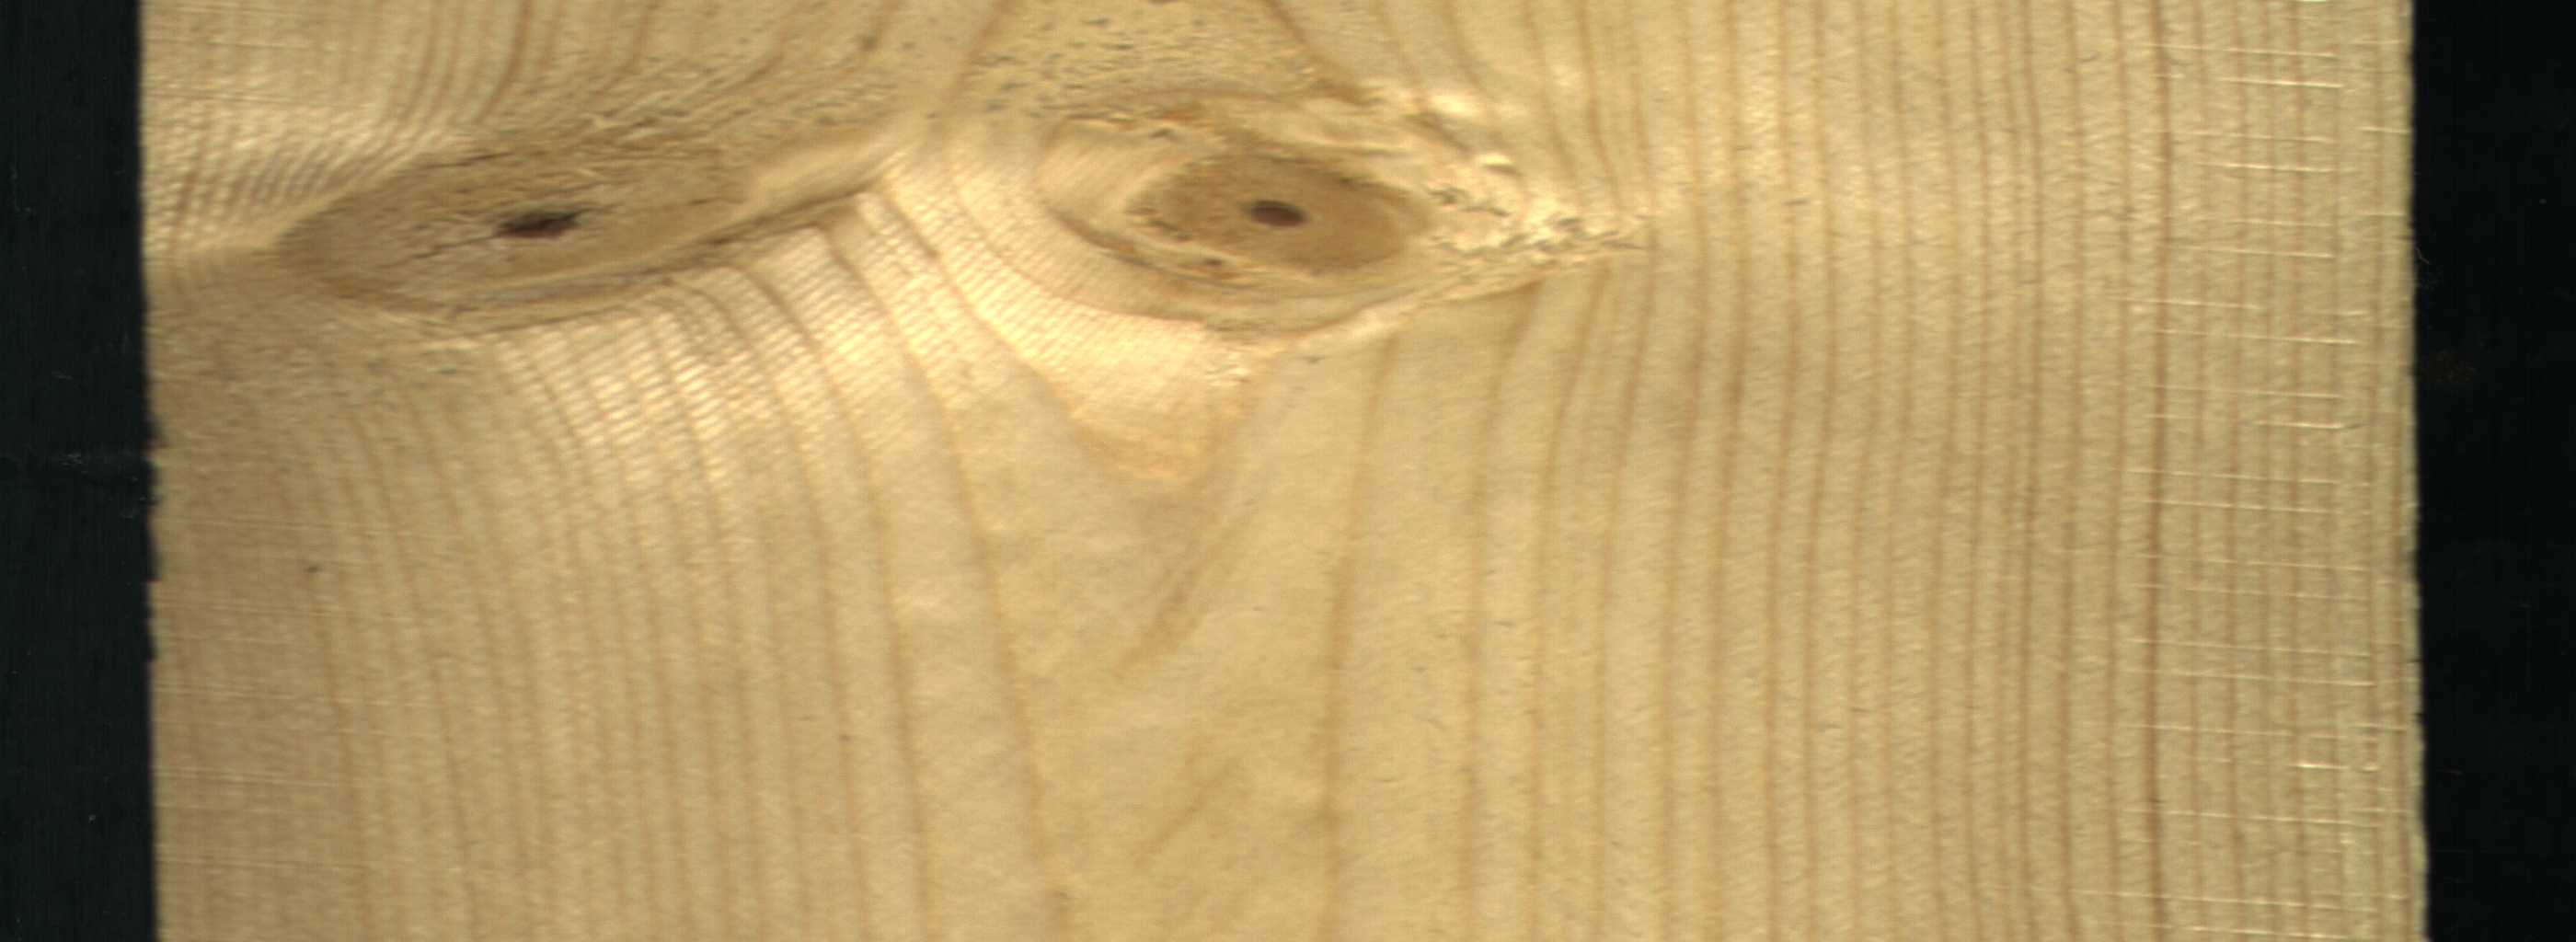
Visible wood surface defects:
Live_Knot
Live_Knot
Live_Knot